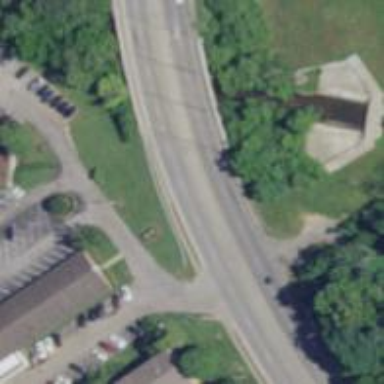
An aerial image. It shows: Primary highway with bridge.